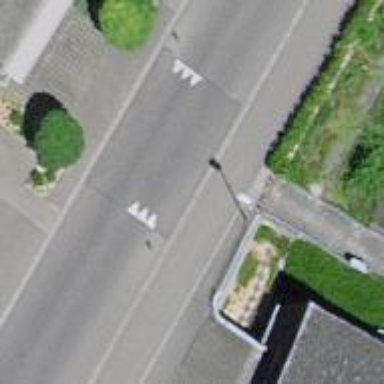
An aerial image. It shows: Traffic calming hump on the road.